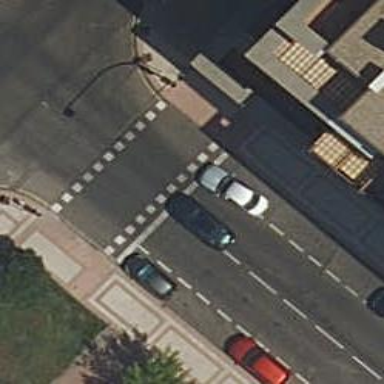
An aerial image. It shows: Road with traffic signals.